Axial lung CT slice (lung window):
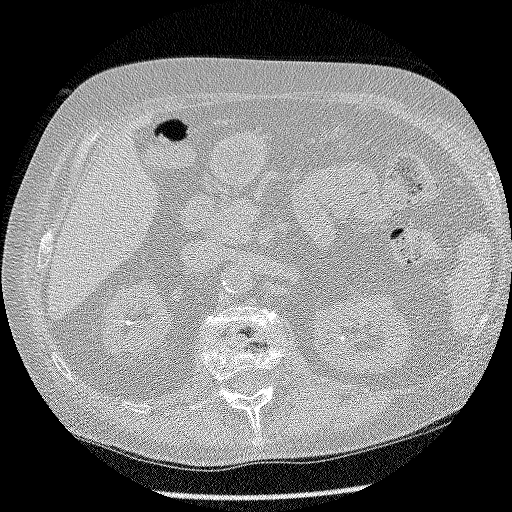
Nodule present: no